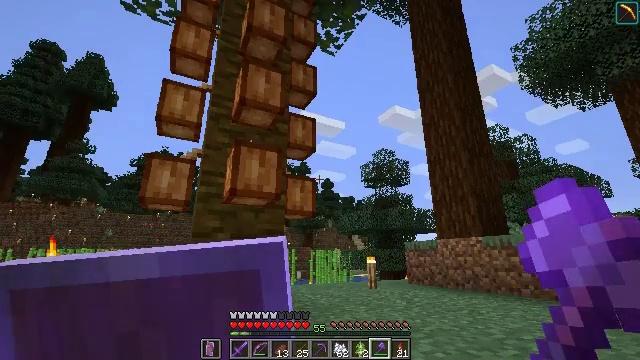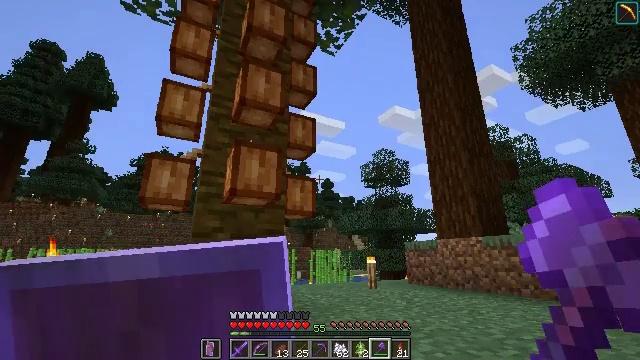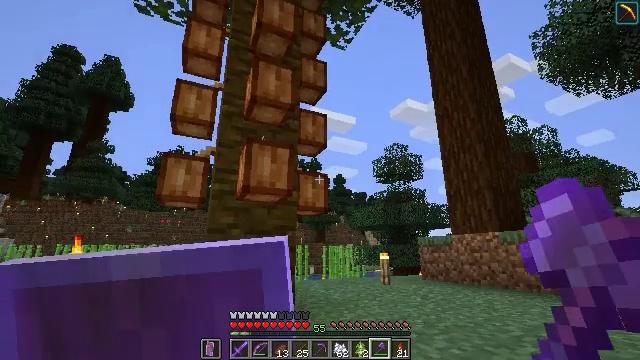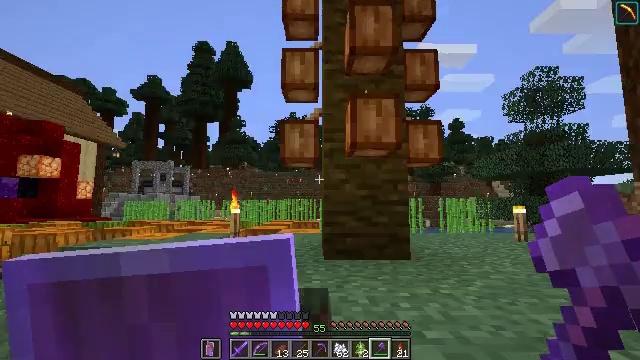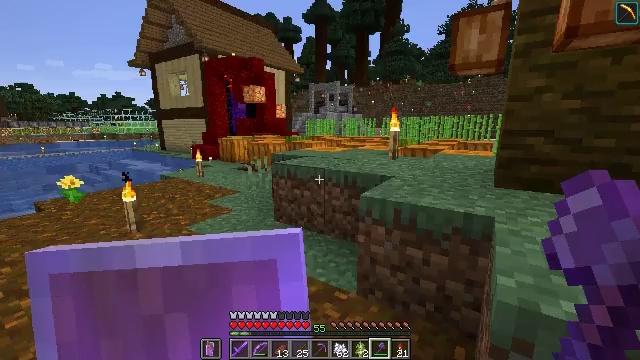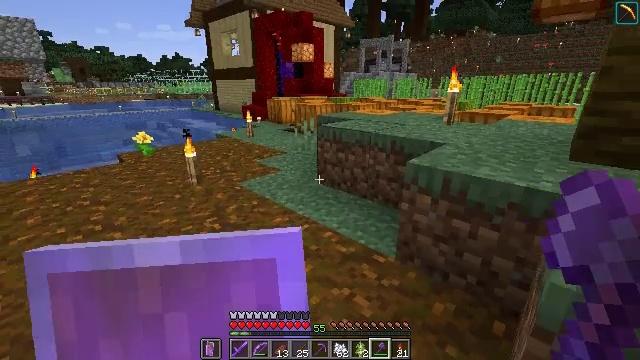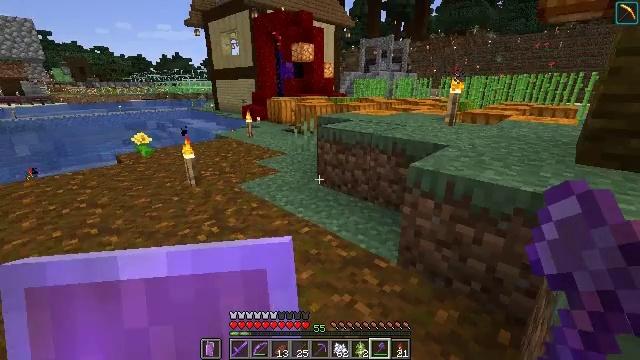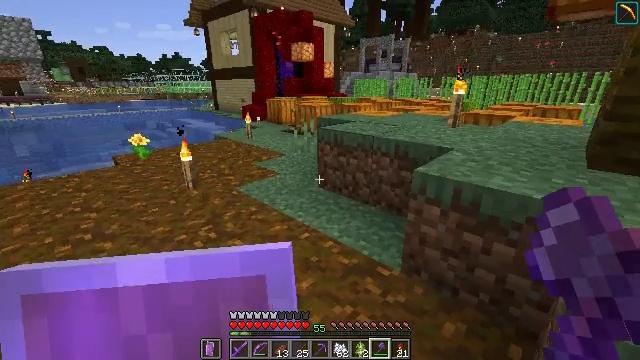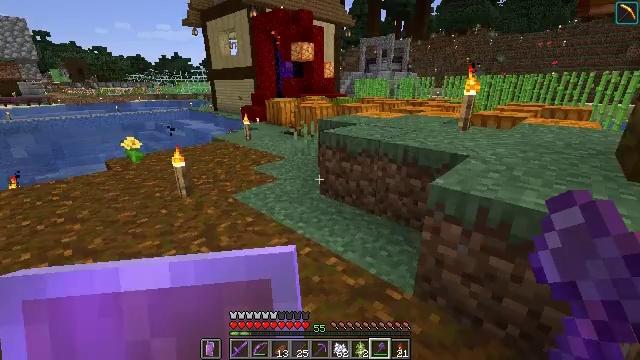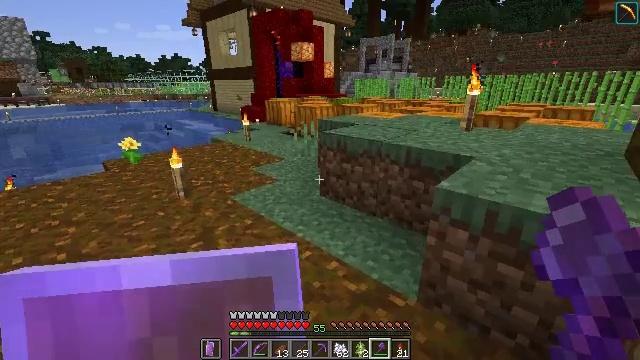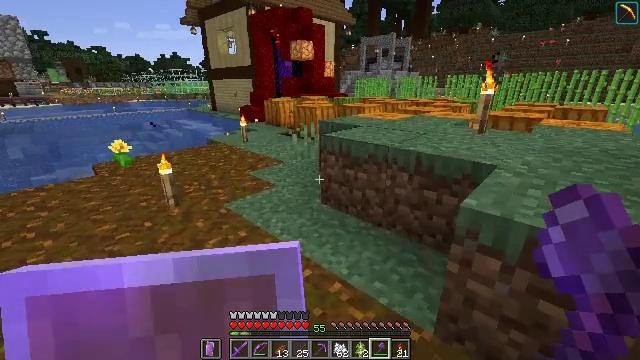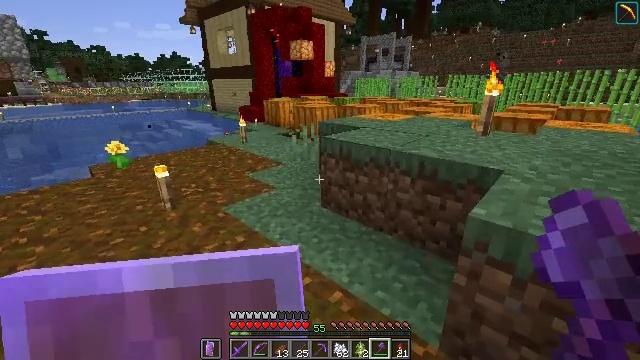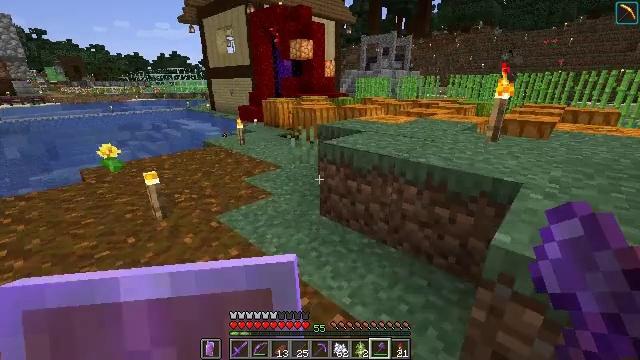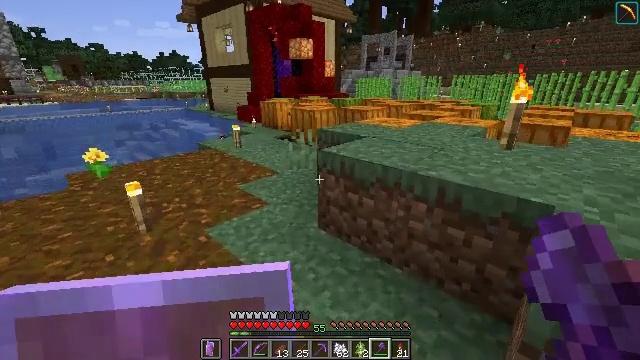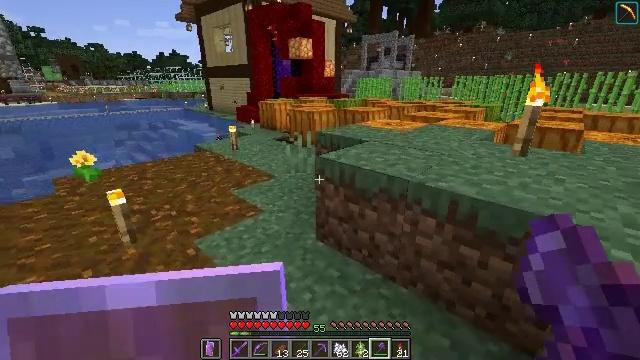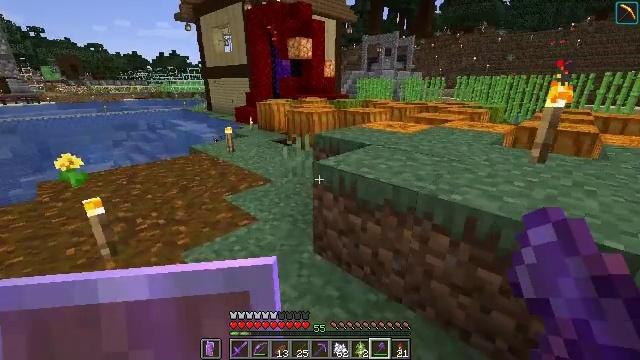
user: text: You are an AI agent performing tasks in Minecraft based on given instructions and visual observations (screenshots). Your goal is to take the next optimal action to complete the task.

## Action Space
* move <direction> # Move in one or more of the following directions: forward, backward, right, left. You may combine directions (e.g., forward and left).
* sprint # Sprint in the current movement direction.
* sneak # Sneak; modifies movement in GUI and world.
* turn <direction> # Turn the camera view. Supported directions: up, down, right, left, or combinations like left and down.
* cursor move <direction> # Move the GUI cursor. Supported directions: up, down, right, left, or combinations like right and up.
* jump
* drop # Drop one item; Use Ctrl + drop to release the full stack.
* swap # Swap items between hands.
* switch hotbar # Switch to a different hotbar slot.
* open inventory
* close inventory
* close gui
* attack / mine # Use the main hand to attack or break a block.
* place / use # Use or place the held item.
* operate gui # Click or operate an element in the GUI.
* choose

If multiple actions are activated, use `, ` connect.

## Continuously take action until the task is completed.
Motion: motion action
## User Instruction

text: Break down the oak fence.
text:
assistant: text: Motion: no_op
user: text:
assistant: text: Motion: turn left
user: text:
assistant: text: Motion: turn left and down
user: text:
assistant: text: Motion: turn left and down
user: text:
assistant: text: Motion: turn left and down
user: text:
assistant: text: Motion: move forward
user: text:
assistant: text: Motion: move forward
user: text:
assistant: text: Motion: move forward
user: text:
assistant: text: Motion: move forward
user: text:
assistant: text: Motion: move forward
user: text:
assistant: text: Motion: move forward
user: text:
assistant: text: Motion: move forward
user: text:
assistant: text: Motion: move forward
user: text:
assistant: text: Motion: move forward
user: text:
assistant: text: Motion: move forward
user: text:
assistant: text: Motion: move forward, turn left
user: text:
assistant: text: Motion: move forward, turn left and down
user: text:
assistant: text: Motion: move forward, turn left and down
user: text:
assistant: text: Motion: move forward, turn left and down
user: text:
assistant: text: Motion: move forward, turn left
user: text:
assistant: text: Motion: move forward, turn left
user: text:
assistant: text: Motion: move forward
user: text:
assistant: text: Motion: move forward
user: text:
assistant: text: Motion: move forward
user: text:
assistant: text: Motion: move forward
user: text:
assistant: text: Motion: move forward
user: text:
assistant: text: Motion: move forward
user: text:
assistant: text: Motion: move forward
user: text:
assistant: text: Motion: move forward and move right
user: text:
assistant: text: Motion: move forward and move right